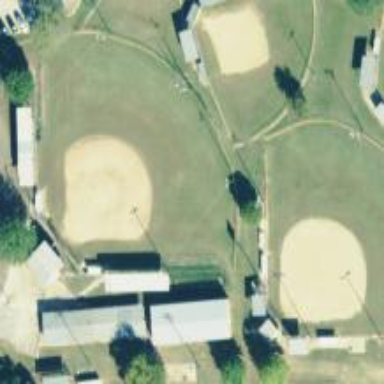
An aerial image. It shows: Baseball pitch for leisure and sports activities.